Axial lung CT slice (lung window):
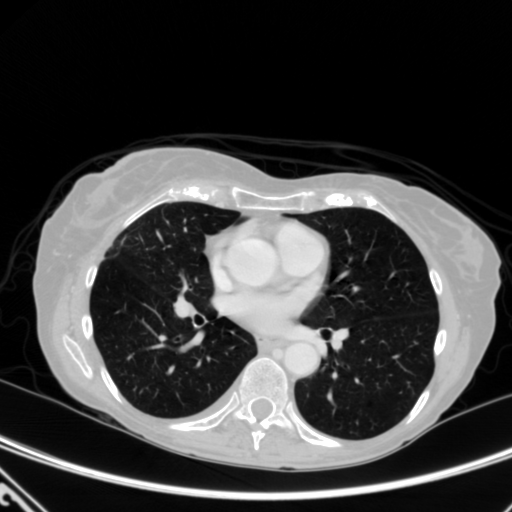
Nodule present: no